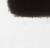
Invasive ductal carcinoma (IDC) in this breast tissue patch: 0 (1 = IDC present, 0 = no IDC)